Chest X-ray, AP view. Patient: 34 years old, sex M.
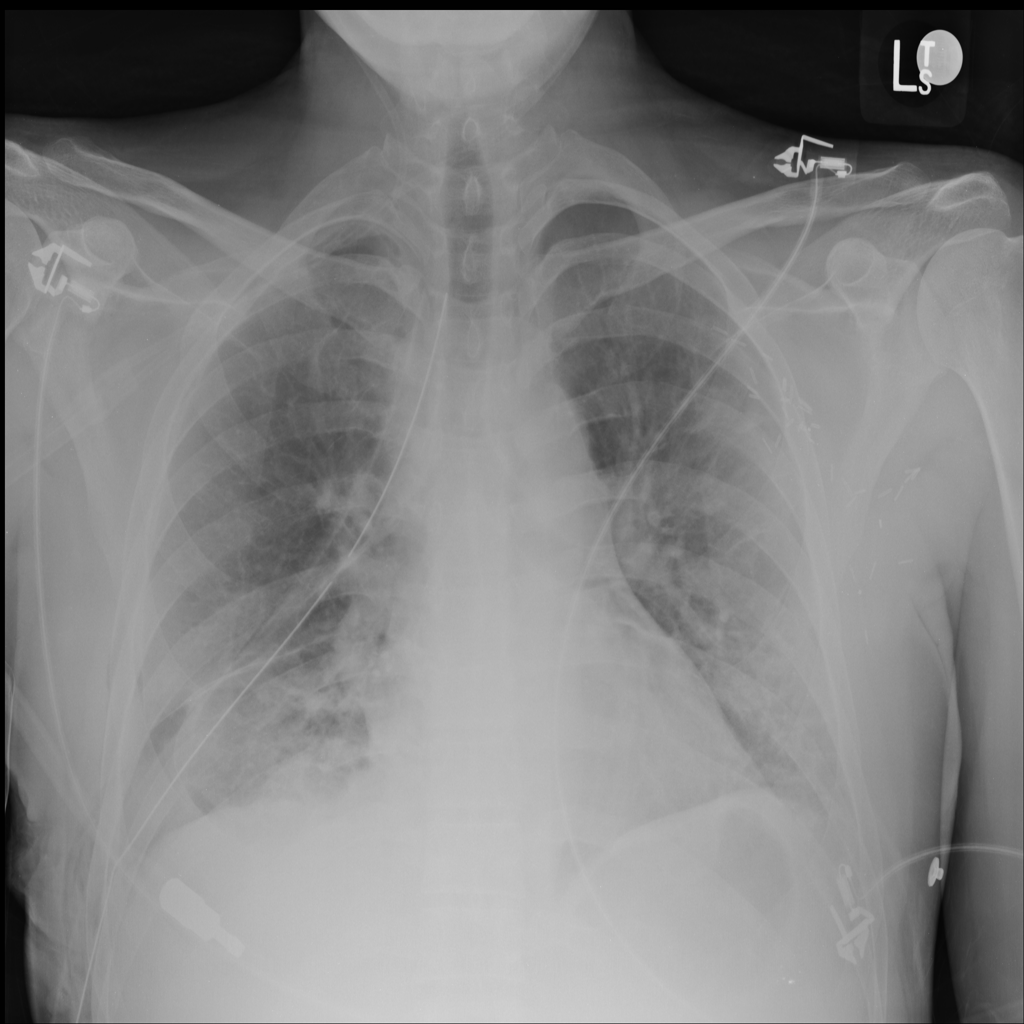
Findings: Infiltration